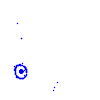
Particle: pion